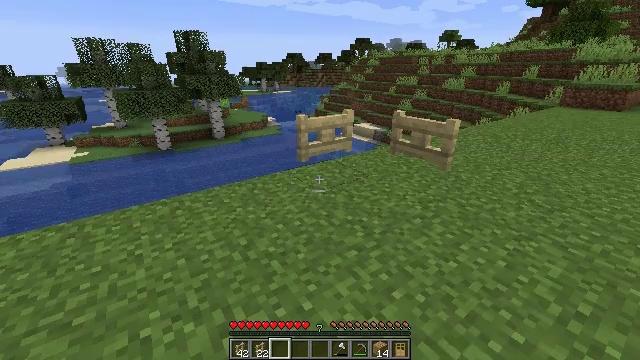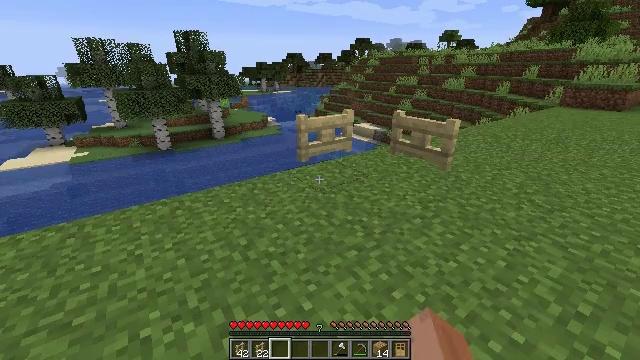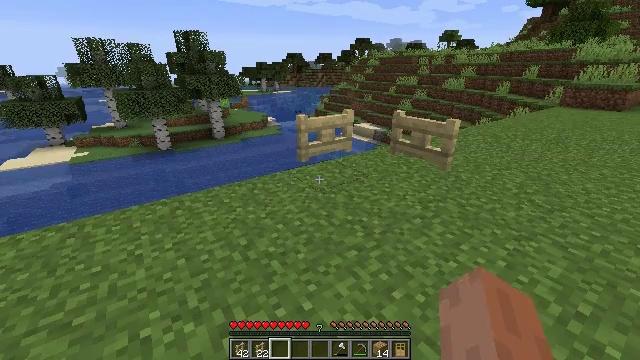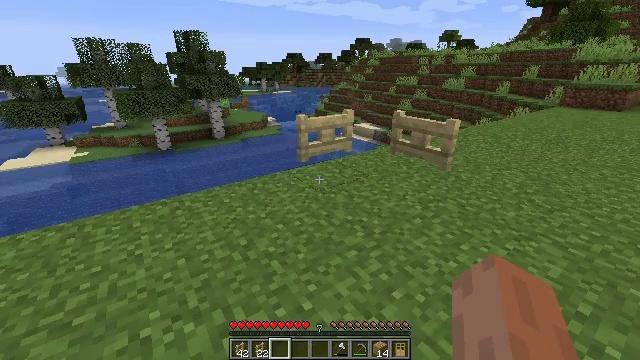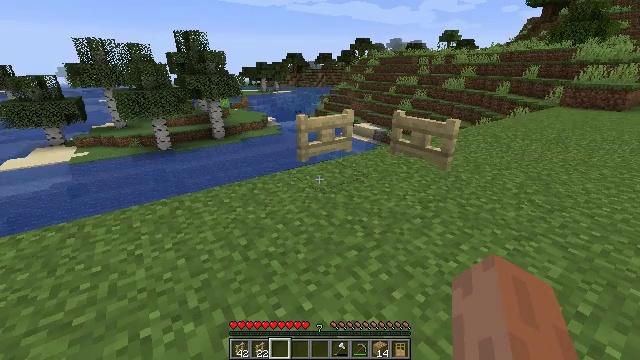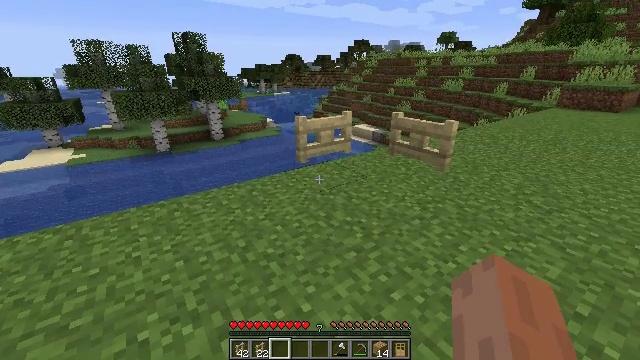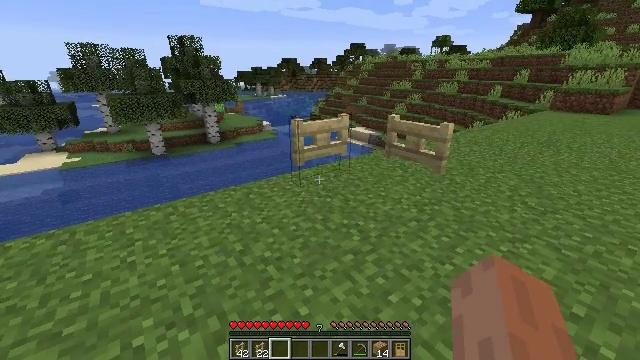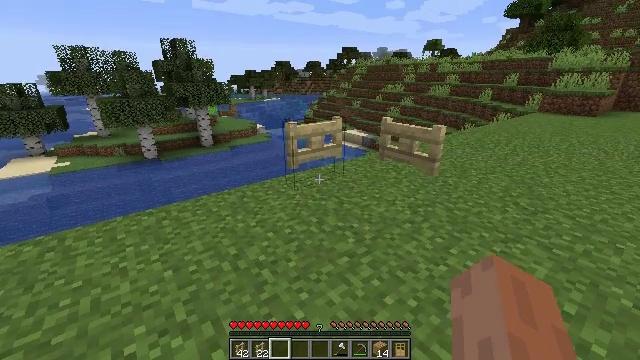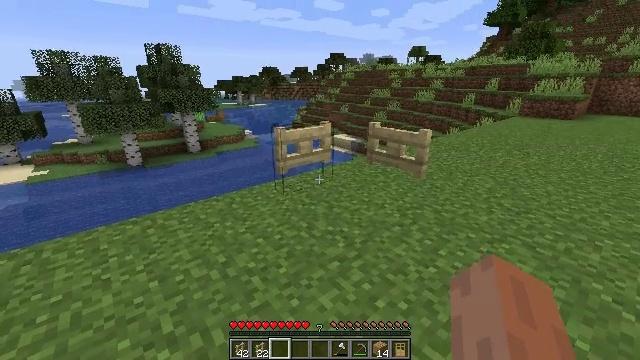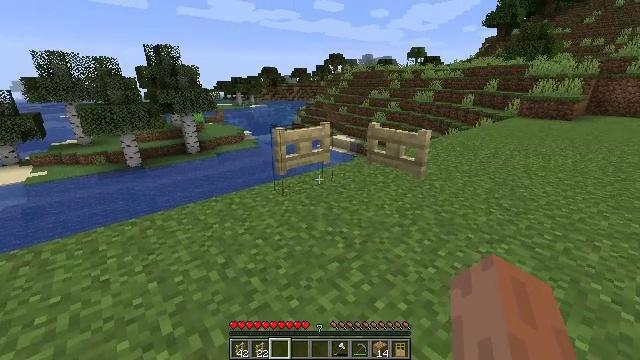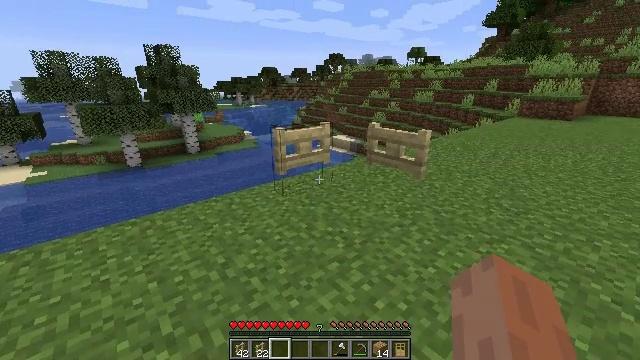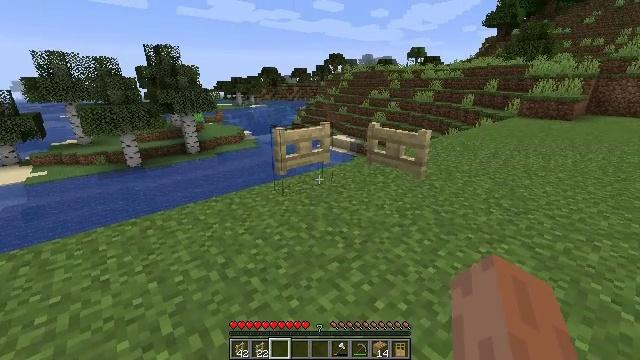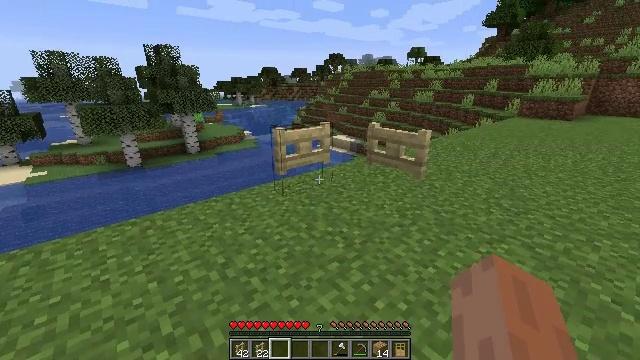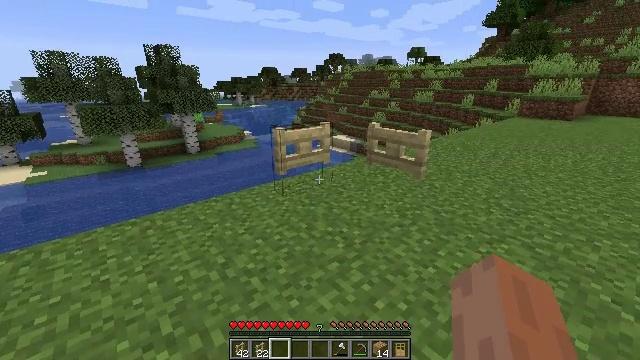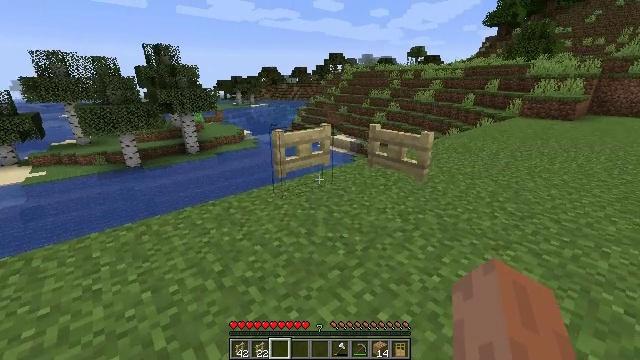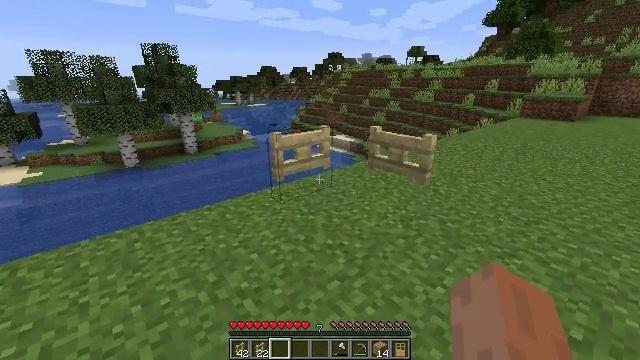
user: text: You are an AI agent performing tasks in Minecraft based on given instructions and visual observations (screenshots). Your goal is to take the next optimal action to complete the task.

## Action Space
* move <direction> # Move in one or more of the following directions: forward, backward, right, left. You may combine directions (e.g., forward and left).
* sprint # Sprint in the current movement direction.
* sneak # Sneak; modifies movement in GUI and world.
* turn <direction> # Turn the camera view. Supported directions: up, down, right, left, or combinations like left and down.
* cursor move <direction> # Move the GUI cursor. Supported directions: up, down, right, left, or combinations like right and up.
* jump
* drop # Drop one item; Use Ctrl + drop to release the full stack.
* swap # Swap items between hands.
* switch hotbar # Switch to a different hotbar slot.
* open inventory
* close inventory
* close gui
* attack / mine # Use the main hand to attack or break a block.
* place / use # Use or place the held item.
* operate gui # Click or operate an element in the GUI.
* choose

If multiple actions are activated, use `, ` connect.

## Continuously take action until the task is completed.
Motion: motion action
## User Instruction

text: Recycle the birch fence gate for later use.
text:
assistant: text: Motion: no_op
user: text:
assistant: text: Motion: no_op
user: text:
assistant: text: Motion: no_op
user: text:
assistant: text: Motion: no_op
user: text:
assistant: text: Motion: no_op
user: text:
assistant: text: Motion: no_op
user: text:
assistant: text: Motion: turn right
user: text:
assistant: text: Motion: turn right and up
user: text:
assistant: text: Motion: no_op
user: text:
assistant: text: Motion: no_op
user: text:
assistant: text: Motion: no_op
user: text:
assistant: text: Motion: no_op
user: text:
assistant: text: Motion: no_op
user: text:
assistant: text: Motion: move forward
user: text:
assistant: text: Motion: move forward
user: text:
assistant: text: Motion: move forward
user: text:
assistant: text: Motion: move forward
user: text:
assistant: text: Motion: move forward
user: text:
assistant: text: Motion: move forward
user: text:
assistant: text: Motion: move forward
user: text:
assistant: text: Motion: move forward
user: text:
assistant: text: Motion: no_op
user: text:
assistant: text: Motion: turn down
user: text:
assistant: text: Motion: turn down
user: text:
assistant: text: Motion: no_op
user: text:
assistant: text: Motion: no_op
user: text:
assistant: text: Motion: no_op
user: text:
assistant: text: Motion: no_op
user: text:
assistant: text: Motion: no_op
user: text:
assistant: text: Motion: no_op